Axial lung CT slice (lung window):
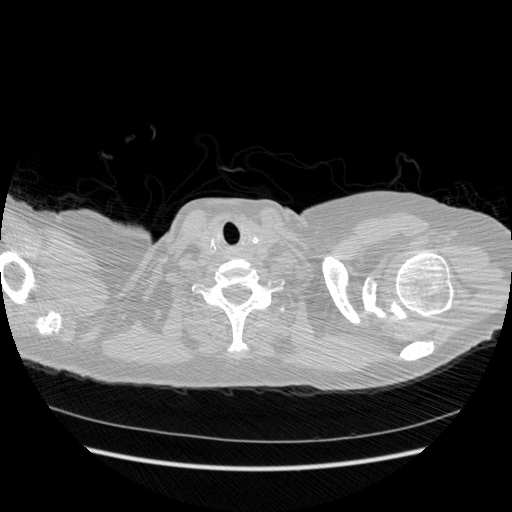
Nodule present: no